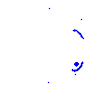
Particle: proton